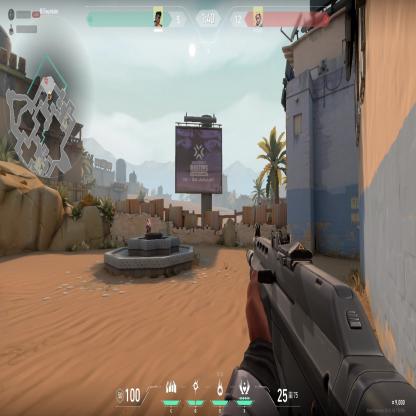
Label: enemy